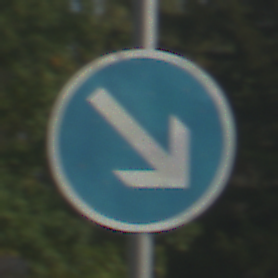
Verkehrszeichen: VorgeschriebeneVorbeifahrtRechts
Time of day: MorningAfternoon
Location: Outdoor (Suburban)
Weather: PartlyCloudy
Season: NotSpecified
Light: Natural